Interaction volume radius: 10 \u00c5
Interaction volume height: 10 \u00c5
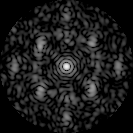
Disorder parameter: 0.5563